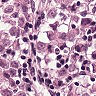
Metastatic tissue present: yes